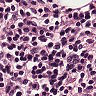
Metastatic tissue present: no